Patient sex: F
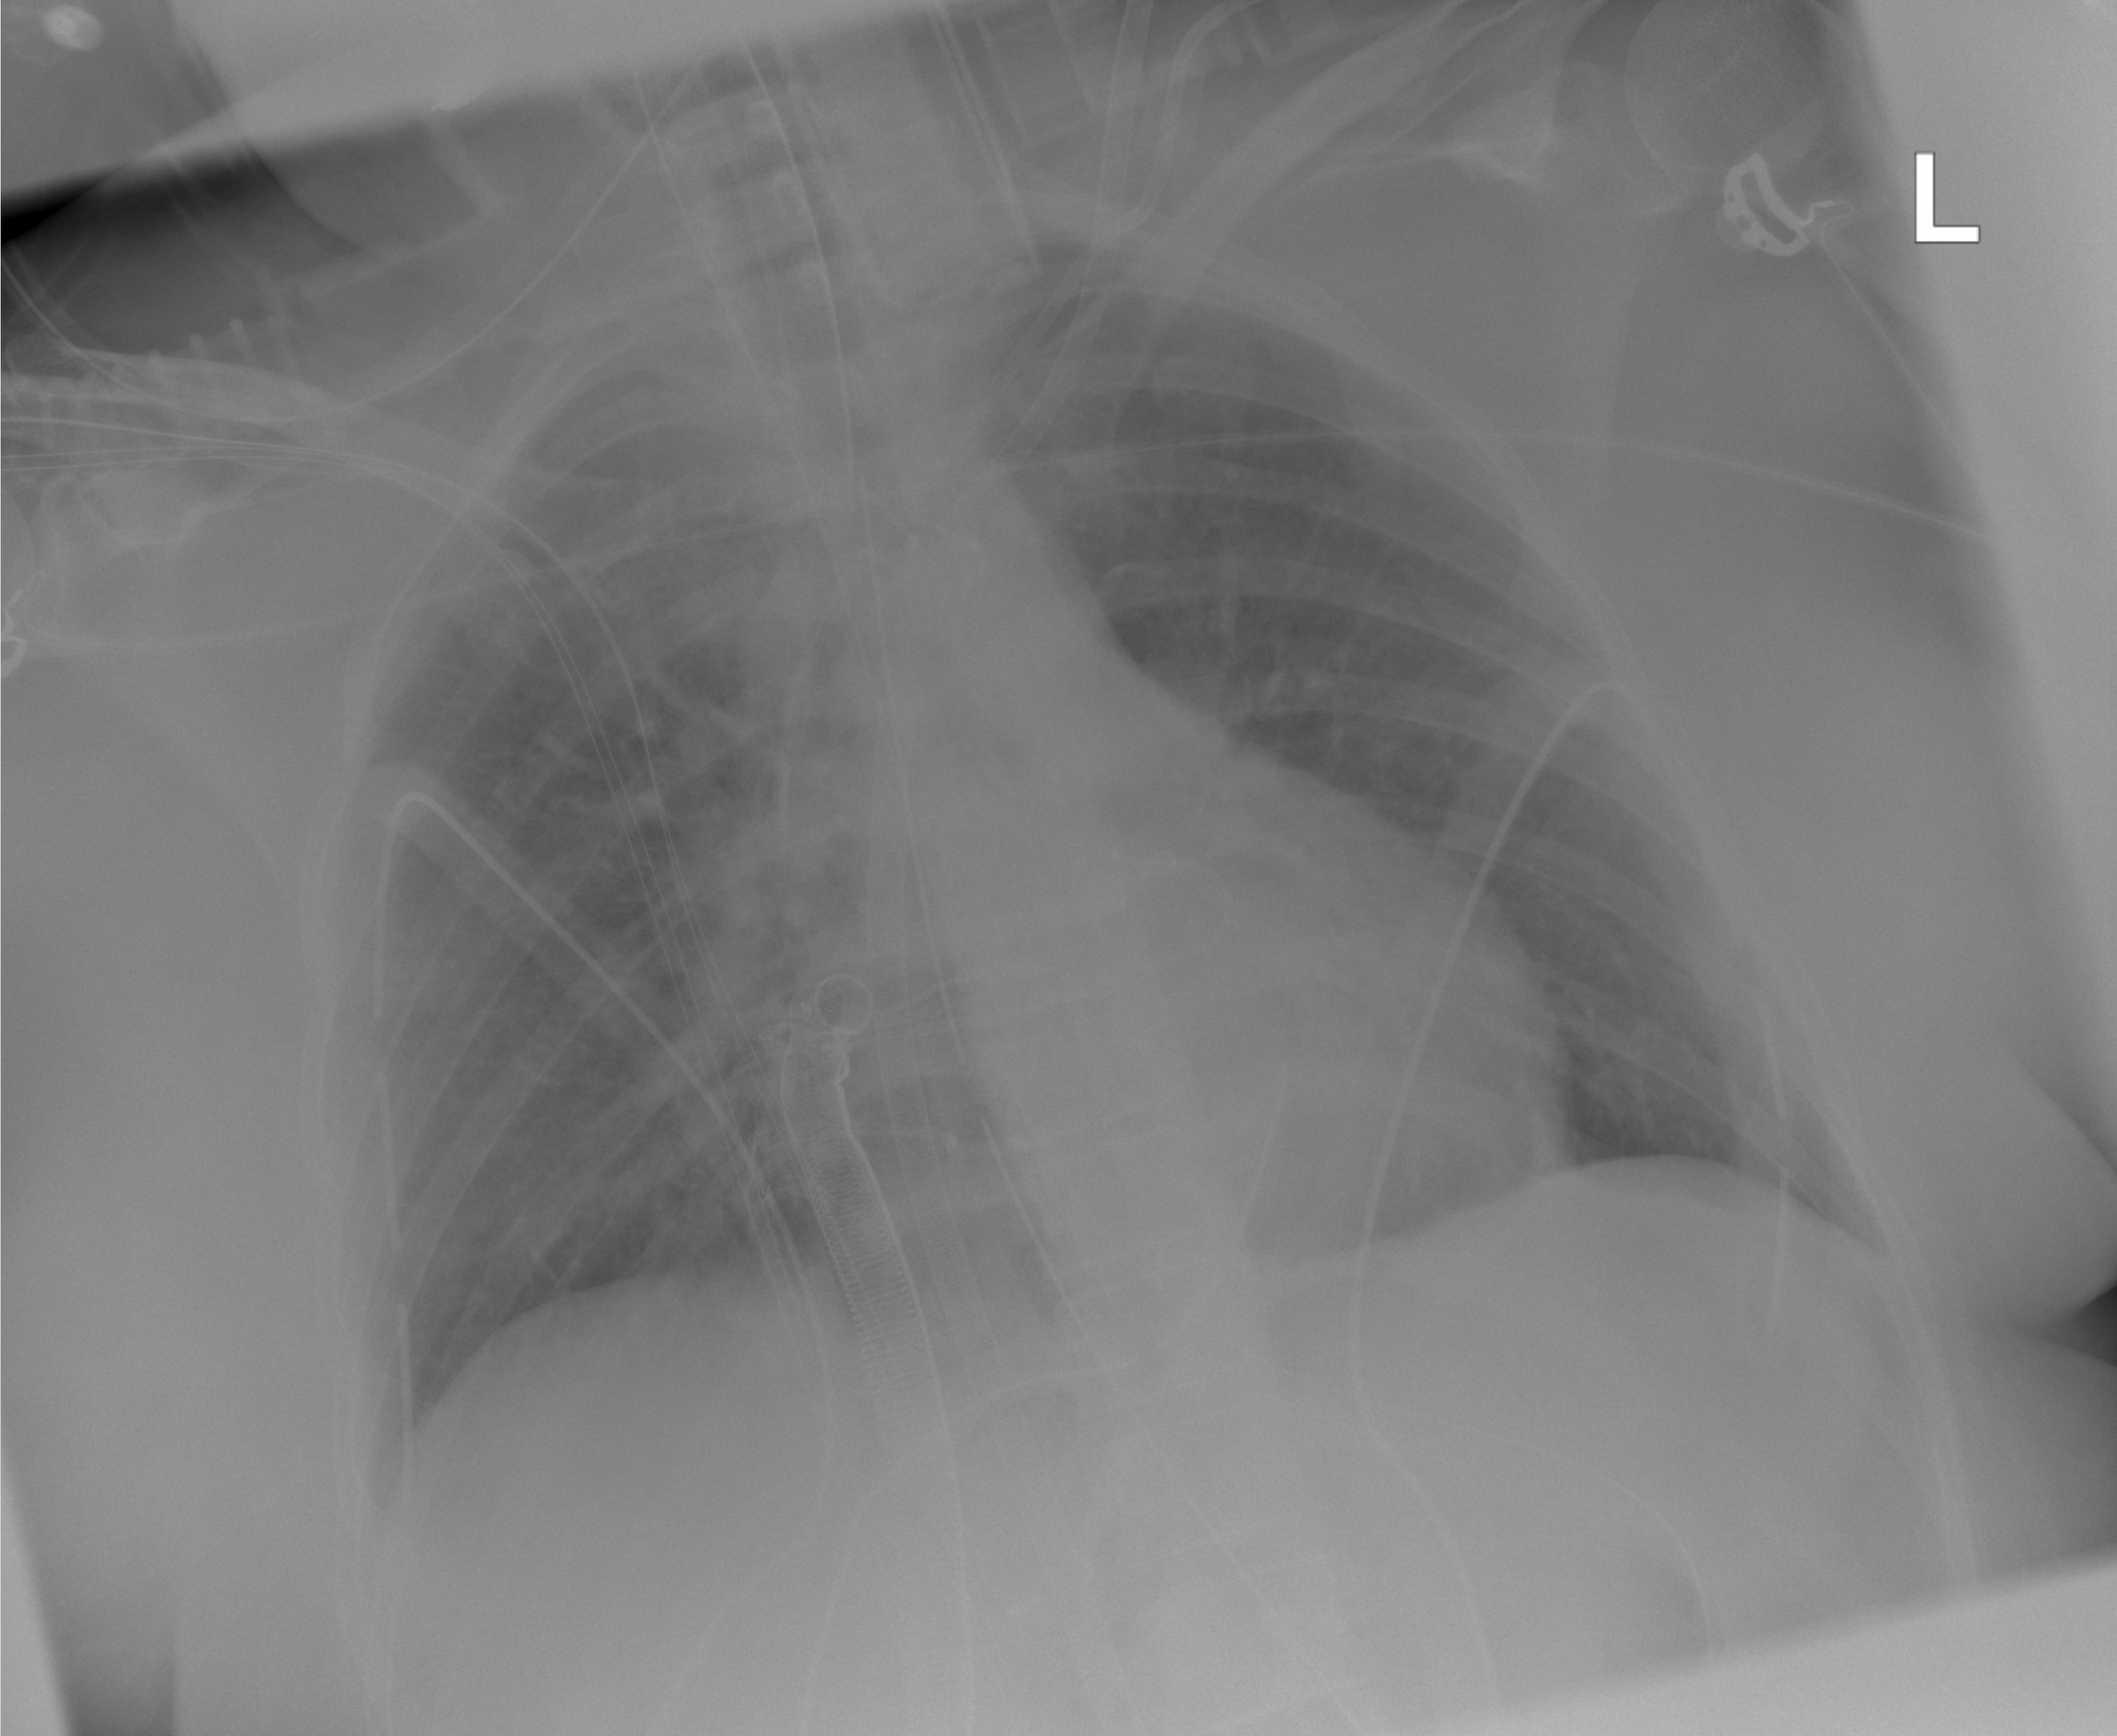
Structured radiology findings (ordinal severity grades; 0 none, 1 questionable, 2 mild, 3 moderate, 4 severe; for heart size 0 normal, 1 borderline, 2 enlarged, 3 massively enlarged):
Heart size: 0
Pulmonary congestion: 1
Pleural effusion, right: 0
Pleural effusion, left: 0
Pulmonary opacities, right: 0
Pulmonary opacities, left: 0
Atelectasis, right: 0
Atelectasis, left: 0